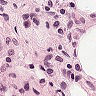
Metastatic tissue present: no